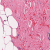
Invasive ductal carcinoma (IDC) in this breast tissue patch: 0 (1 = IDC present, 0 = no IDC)